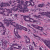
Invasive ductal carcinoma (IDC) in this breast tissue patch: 1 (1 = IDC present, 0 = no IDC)